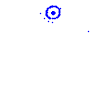
Particle: proton